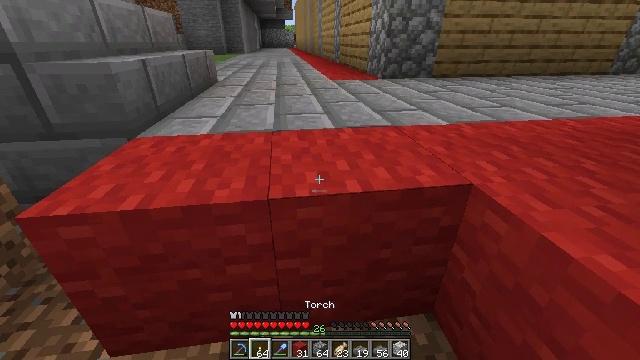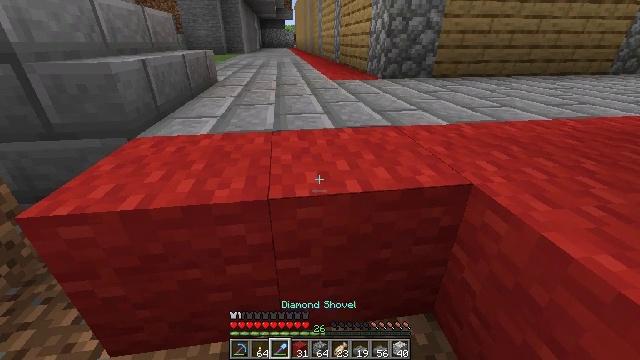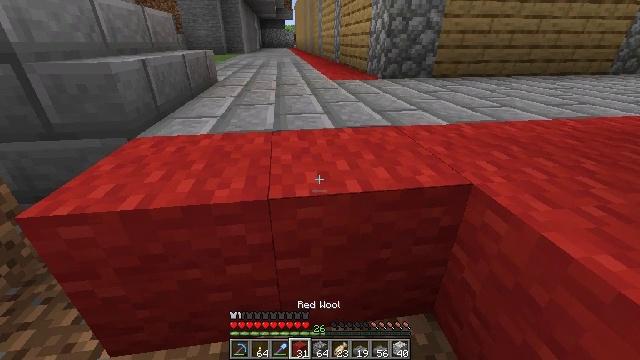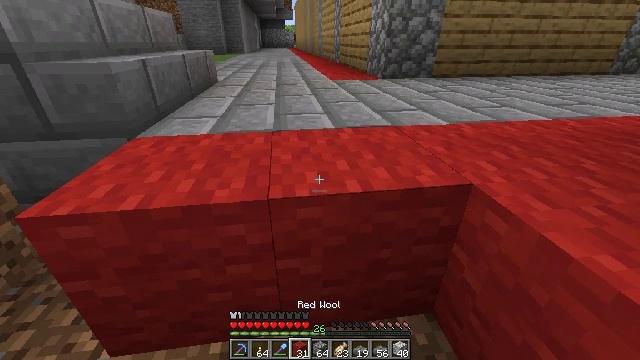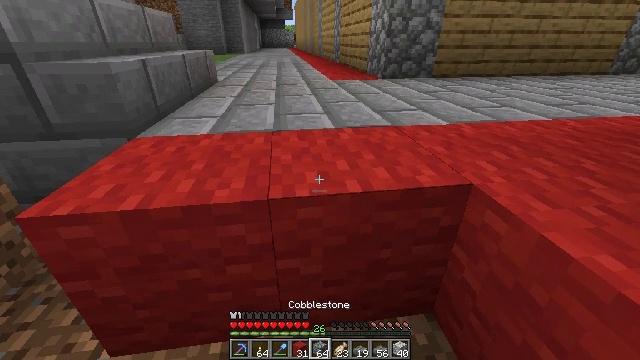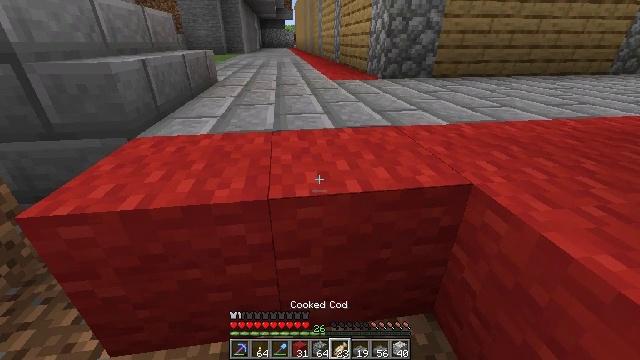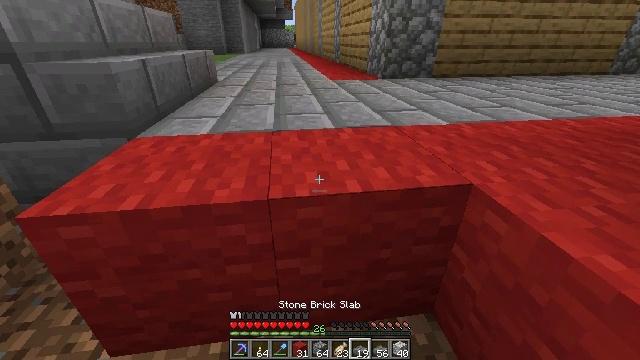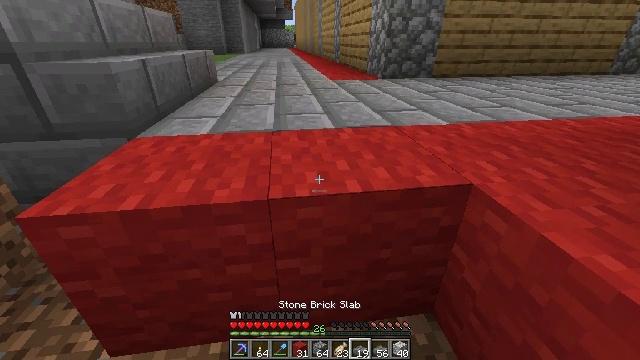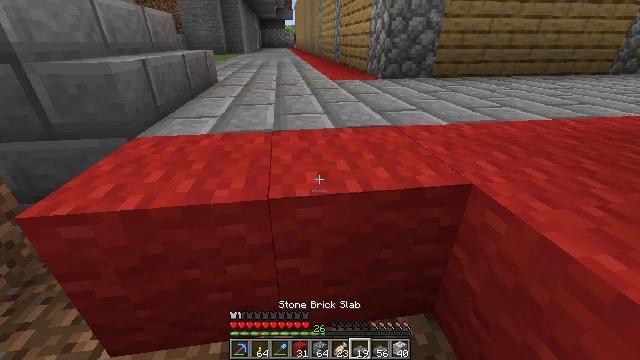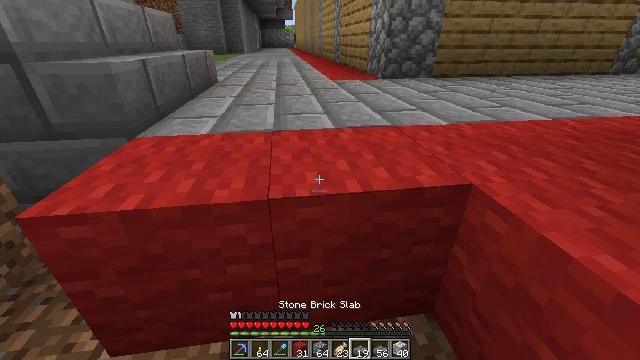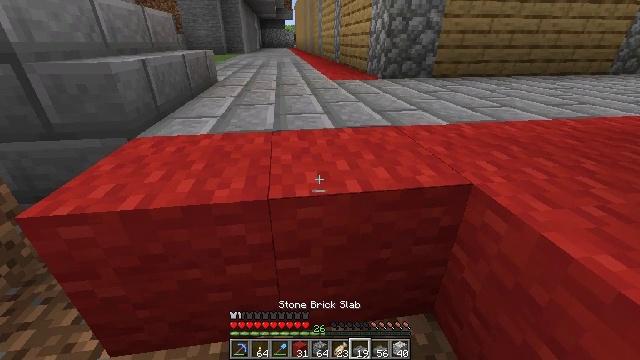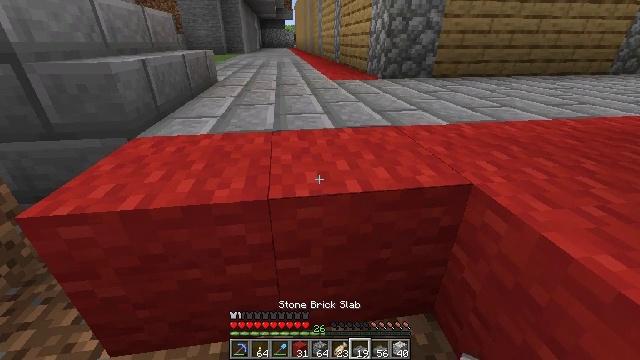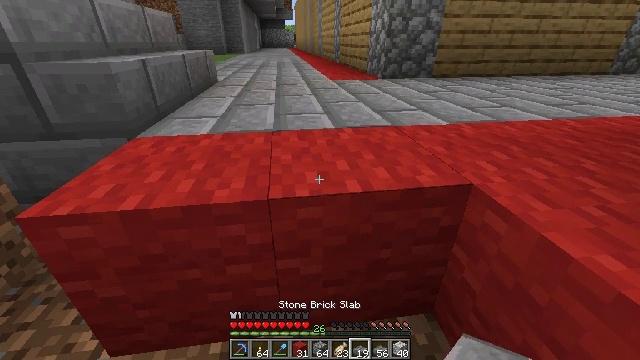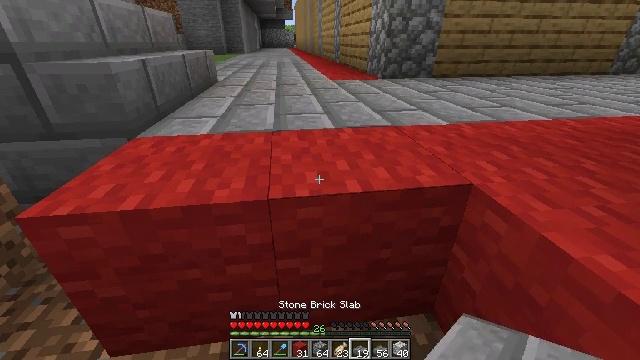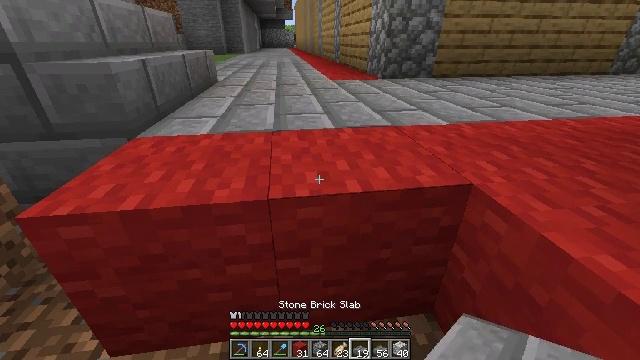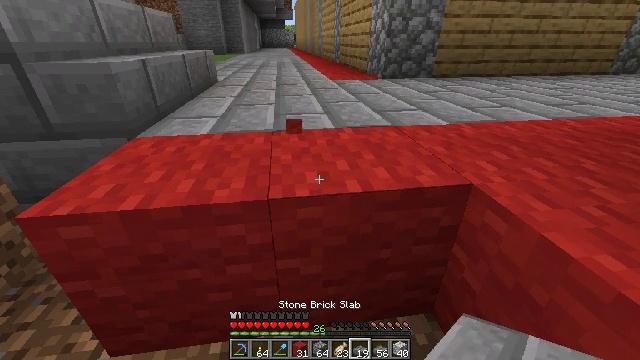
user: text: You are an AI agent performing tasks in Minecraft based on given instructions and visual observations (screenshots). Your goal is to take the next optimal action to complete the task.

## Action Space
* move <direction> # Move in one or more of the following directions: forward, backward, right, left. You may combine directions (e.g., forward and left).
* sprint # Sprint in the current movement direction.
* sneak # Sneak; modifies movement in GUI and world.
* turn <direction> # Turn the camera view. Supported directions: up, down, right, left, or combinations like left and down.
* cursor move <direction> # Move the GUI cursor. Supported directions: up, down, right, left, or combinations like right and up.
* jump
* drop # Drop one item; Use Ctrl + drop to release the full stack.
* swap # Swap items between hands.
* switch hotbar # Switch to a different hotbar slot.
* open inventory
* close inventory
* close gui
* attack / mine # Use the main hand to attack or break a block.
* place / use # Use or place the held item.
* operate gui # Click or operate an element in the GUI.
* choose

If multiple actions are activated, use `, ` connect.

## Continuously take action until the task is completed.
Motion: motion action
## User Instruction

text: Remove the red wool from its place.
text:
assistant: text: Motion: no_op
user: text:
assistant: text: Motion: no_op
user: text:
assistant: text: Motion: no_op
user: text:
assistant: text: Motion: no_op
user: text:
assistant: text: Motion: no_op
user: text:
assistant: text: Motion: no_op
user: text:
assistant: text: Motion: no_op
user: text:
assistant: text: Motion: no_op
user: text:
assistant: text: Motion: no_op
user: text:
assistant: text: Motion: no_op
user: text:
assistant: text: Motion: no_op
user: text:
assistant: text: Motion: no_op
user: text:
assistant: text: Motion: no_op
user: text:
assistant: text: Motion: no_op
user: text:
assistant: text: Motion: attack / mine
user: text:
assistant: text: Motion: attack / mine
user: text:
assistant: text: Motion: attack / mine
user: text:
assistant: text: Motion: attack / mine
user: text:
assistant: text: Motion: attack / mine
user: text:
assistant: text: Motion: attack / mine
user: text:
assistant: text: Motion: attack / mine
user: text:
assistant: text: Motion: attack / mine
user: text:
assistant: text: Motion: attack / mine
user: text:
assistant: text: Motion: attack / mine
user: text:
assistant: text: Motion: attack / mine
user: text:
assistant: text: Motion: attack / mine
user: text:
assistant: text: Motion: attack / mine
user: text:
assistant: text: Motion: attack / mine
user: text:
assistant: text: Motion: attack / mine
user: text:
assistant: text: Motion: attack / mine